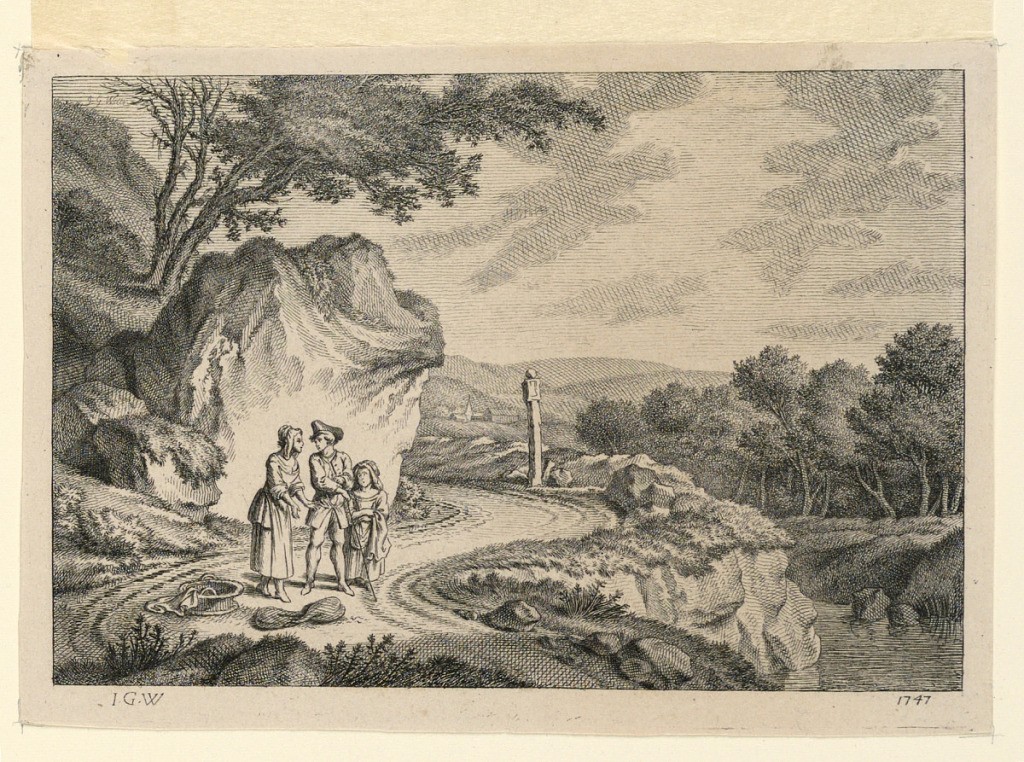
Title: The Winding Road
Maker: Johann Georg Wille, German, active France 1715–1808
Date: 1747
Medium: Engraving on paper
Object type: Print
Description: The road winds along the bank of a stream to its right, with a cliff on the left. A town in the background. Three people on the road, with a basket in front of them. A man, woman, and girl. Below, the artist's initials and the date.